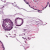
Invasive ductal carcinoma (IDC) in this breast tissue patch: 0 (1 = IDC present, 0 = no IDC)